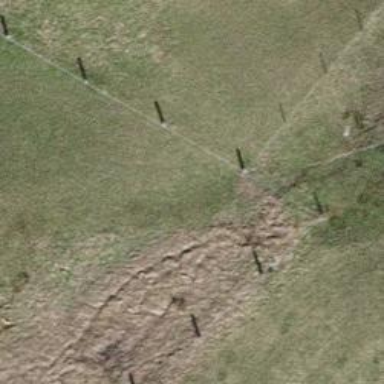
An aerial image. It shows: Fence.